Question: I try to solve a common problem in medicine: the , called 'superdoc' predictor in this post.
This could be solved by stack a model with a logistic regression (that enters the expert opinion) as described on page 26 in this paper:
> Afshar P, Mohammadi A, Plataniotis KN, Oikonomou A, Benali H. From
Handcrafted to Deep-Learning-Based Cancer Radiomics: Challenges and
Opportunities. IEEE Signal Process Mag 2019; 36: 132-60. Available <URL>
I've tried this <URL>:
'''
# library
library(tidyverse)
library(caret)
library(glmnet)
library(mlbench)
# get example data
data(PimaIndiansDiabetes, package="mlbench")
data <- PimaIndiansDiabetes
# add the super doctors opinion to the data
set.seed(2323)
data %>%
rowwise() %>%
mutate(superdoc=case_when(diabetes=="pos" ~ as.numeric(sample(0:2,1)), TRUE~ 0)) -> data
# separate the data in a training set and test set
train.data <- data[1:550,]
test.data <- data[551:768,]
'''
'''
# elastic net regression (without the superdoc's opinion)
set.seed(2323)
model <- train(
diabetes ~., data = train.data %>% select(-superdoc), method = "glmnet",
trControl = trainControl("repeatedcv",
number = 10,
repeats=10,
classProbs = TRUE,
savePredictions = TRUE,
summaryFunction = twoClassSummary),
tuneLength = 10,
metric="ROC" #ROC metric is in twoClassSummary
)
# extract the coefficients for the best alpha and lambda
coef(model$finalModel, model$finalModel$lambdaOpt) -> coeffs
tidy(coeffs) %>% tibble() -> coeffs
coef.interc = coeffs %>% filter(row=="(Intercept)") %>% pull(value)
coef.pregnant = coeffs %>% filter(row=="pregnant") %>% pull(value)
coef.glucose = coeffs %>% filter(row=="glucose") %>% pull(value)
coef.pressure = coeffs %>% filter(row=="pressure") %>% pull(value)
coef.mass = coeffs %>% filter(row=="mass") %>% pull(value)
coef.pedigree = coeffs %>% filter(row=="pedigree") %>% pull(value)
coef.age = coeffs %>% filter(row=="age") %>% pull(value)
# combine the model with the superdoc's opinion in a logistic regression model
finalmodel = glm(diabetes ~ superdoc + I(coef.interc + coef.pregnant*pregnant + coef.glucose*glucose + coef.pressure*pressure + coef.mass*mass + coef.pedigree*pedigree + coef.age*age),family=binomial, data=train.data)
# make predictions on the test data
predict(finalmodel,test.data, type="response") -> predictions
# check the AUC of the model in the test data
roc(test.data$diabetes,predictions, ci=TRUE)
#> Setting levels: control = neg, case = pos
#> Setting direction: controls < cases
#>
#> Call:
#> roc.default(response = test.data$diabetes, predictor = predictions, ci = TRUE)
#>
#> Data: predictions in 145 controls (test.data$diabetes neg) < 73 cases (test.data$diabetes pos).
#> Area under the curve: 0.9345
#> 95% CI: 0.8969-0.9721 (DeLong)
'''
'mlr3'<URL>
'''
#library
library(mlr3)
library(mlr3learners)
library(mlr3pipelines)
library(mlr3filters)
library(mlr3tuning)
library(paradox)
library(glmnet)
# creat elastic net regression
glmnet_lrn = lrn("classif.cv_glmnet", predict_type = "prob")
# create the learner out-of-bag predictions
glmnet_cv1 = po("learner_cv", glmnet_lrn, id = "glmnet") #I could not find a setting to filter the predictors (ie, not send the superdoc predictor here)
# summarize steps
level0 = gunion(list(
glmnet_cv1,
po("nop", id = "only_superdoc_predictor"))) %>>% #I could not find a setting to send only the superdoc predictor to "union1"
po("featureunion", id = "union1")
# final logistic regression
log_reg_lrn = lrn("classif.log_reg", predict_type = "prob")
# combine ensemble model
ensemble = level0 %>>% log_reg_lrn
ensemble$plot(html = FALSE)
'''

<URL>
## My question (I am rather new to the mlr3 package family)
1. is the mlr3 package family well suited for the ensemble model I try to build?
2. if yes, how cold I finalize the ensemle model and make predictions on the test.data
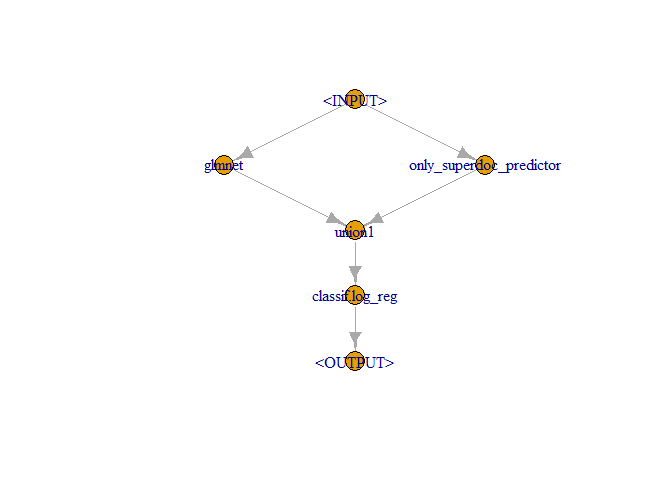
Answer: I think 'mlr3' / 'mlr3pipelines' is well suited for your task. It appears that what you are missing is mainly the <URL> objects. Your code should probably look something like
'''
library("mlr3")
library("mlr3pipelines")
library("mlr3learners")
# creat elastic net regression
glmnet_lrn = lrn("classif.cv_glmnet", predict_type = "prob")
# create the learner out-of-bag predictions
glmnet_cv1 = po("learner_cv", glmnet_lrn, id = "glmnet")
# PipeOp that drops 'superdoc', i.e. selects all except 'superdoc'
# (ID given to avoid ID clash with other selector)
drop_superdoc = po("select", id = "drop.superdoc",
selector = selector_invert(selector_name("superdoc")))
# PipeOp that selects 'superdoc' (and drops all other columns)
select_superdoc = po("select", id = "select.superdoc",
selector = selector_name("superdoc"))
# superdoc along one path, the fitted model along the other
stacking_layer = gunion(list(
select_superdoc,
drop_superdoc %>>% glmnet_cv1
)) %>>% po("featureunion", id = "union1")
# final logistic regression
log_reg_lrn = lrn("classif.log_reg", predict_type = "prob")
# combine ensemble model
ensemble = stacking_layer %>>% log_reg_lrn
'''
This is what it looks like:
'''
ensemble$plot(html = FALSE)
'''
<URL>
To train and evaluate the model, we need to create <URL> objects:
'''
train.task <- TaskClassif$new("train.data", train.data, target = "diabetes")
test.task <- TaskClassif$new("test.data", test.data, target = "diabetes")
'''
The model can now be trained, can then be used for prediction, and the quality of the prediction can be evaluated. This works best if we turn the 'ensemble' into a 'Learner':
'''
elearner = as_learner(ensemble)
# Train the Learner:
elearner$train(train.task)
# (The training may give a warning because the glm gets the colinear features:
# The positive and the negative probabilities)
'''
Get the prediction on the test set:
'''
prediction = elearner$predict(test.task)
print(prediction)
#> <PredictionClassif> for 218 observations:
#> row_ids truth response prob.neg prob.pos
#> 1 neg neg <PHONE> 0.<PHONE>
#> 2 neg neg <PHONE> 0.<PHONE>
#> 3 neg neg <PHONE> 0.<PHONE>
#> ---
#> 216 neg neg <PHONE> 0.<PHONE>
#> 217 pos neg <PHONE> 0.<PHONE>
#> 218 neg neg <PHONE> 0.<PHONE>
'''
The prediction was made on a 'Task', so it can be used directly measure performance against ground truth, e.g. using the '"classif.auc"' <URL>:
'''
msr("classif.auc")$score(prediction)
#> [1] <PHONE>
'''
Two notes here:
1. You have split up your data into training and test set manually. mlr3 gives you the possibility to do resampling automatically, based on a single Task object. This can then go beyond simple train-test splits. Using the data from the question, and doing a 10-fold cross-validation would look like this: all.task <- TaskClassif$new("all.data", data, target = "diabetes")
rr = resample(all.task, elearner, rsmp("cv")) # will take some time
rr$aggregate(msr("classif.auc"))
#> classif.auc
#> <PHONE>
2. I have shown how to construct the graph using the po("select") PipeOps, because it is fully general: You can choose to have some feature both in the glmnet_lrn Learner, as well as in the log_reg_lrn directly, by playing around with the selector values. If all you want to do is really to "divert" a feature from a single operation, you can also use the affect_columns to a Selector that selects the column you want. The following creates a (linear) graph that does exactly the same, but is less flexible: glmnet_cv1_nosuperdoc = po("learner_cv", glmnet_lrn, id = "glmnet",
affect_columns = selector_invert(selector_name("superdoc")))
ensemble2 = glmnet_cv1_nosuperdoc %>>% log_reg_lrn
e2learner = as_learner(ensemble2)
# etc.